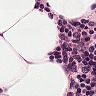
Metastatic tissue present: no